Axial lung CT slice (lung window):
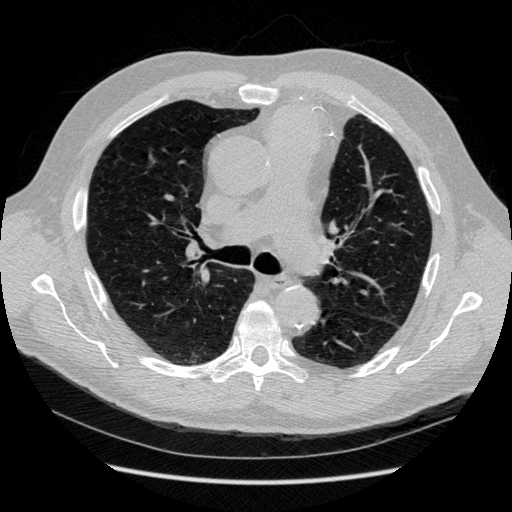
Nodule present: no